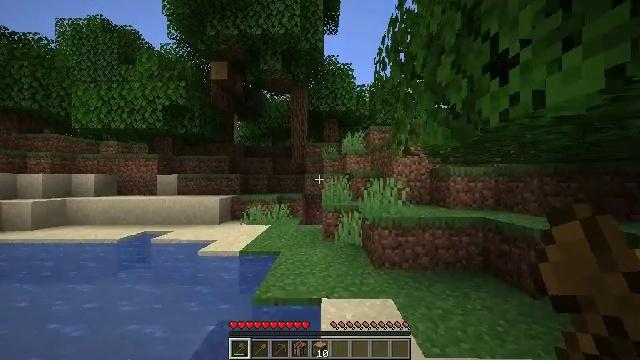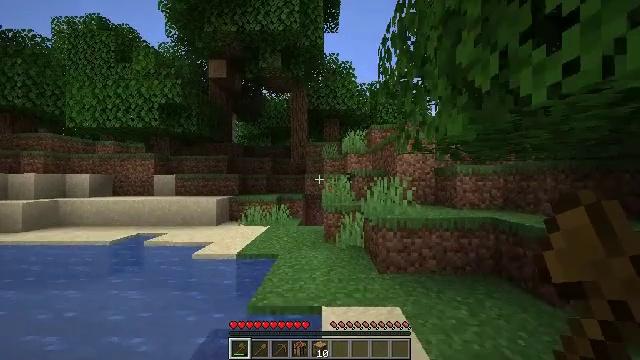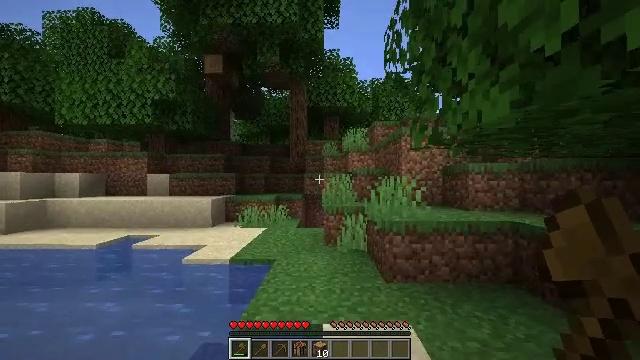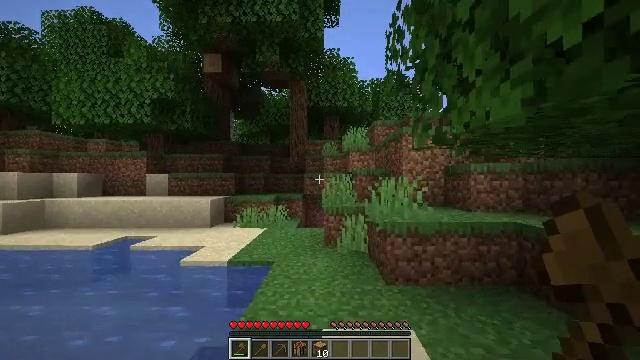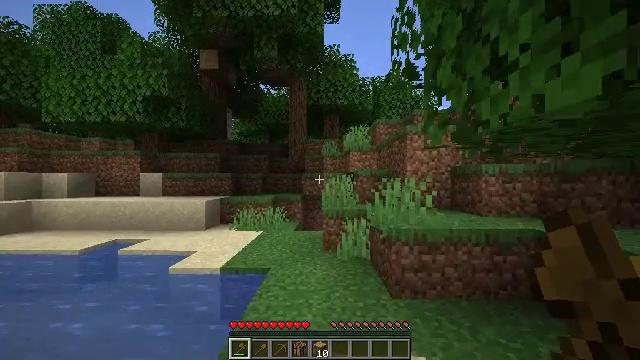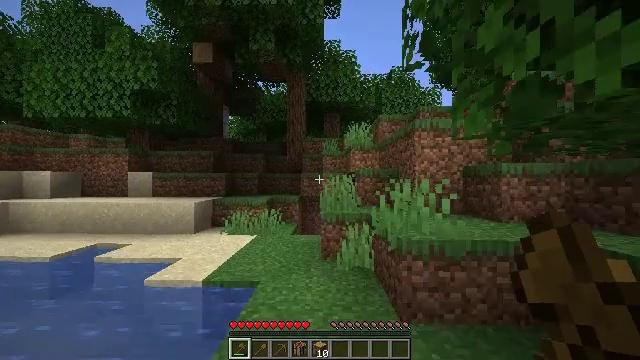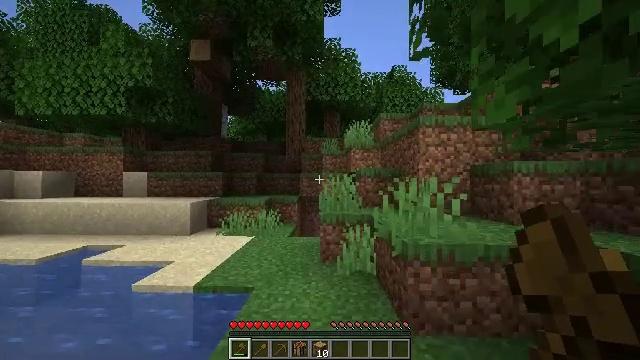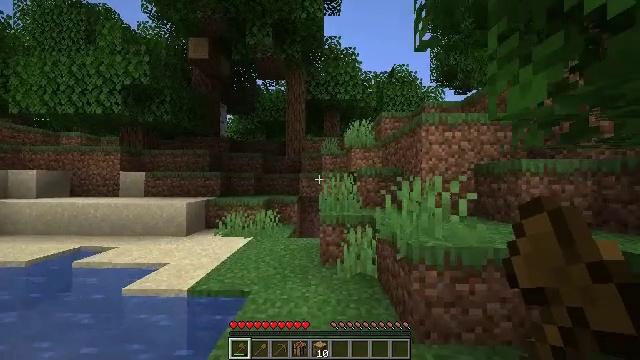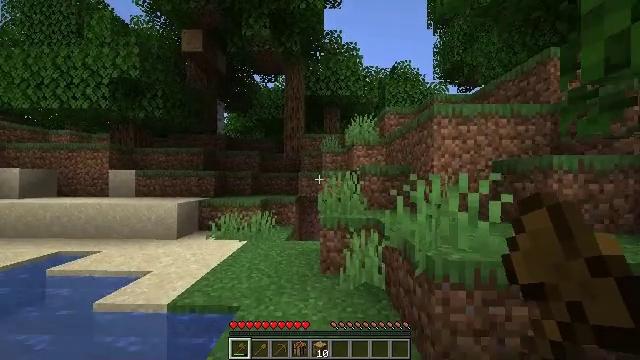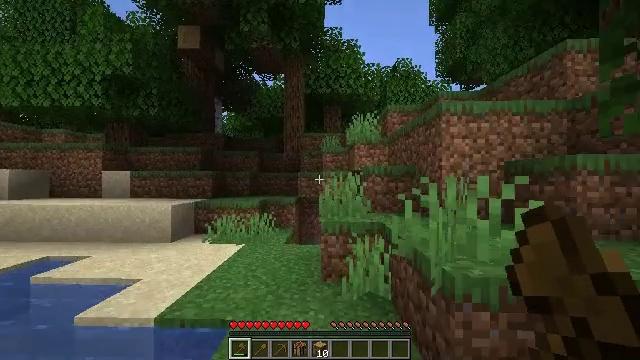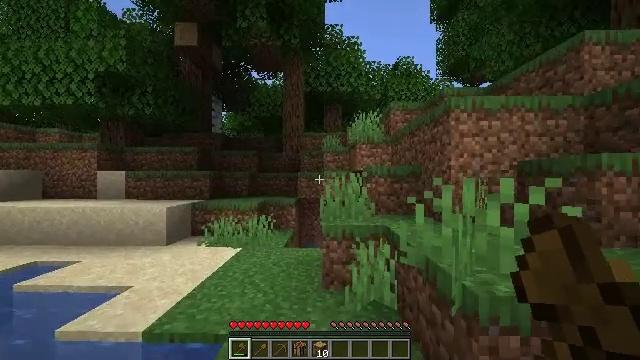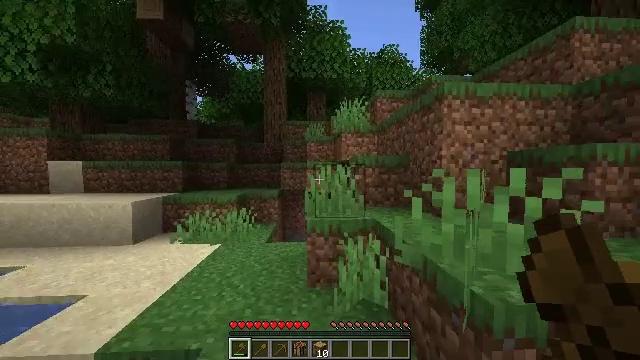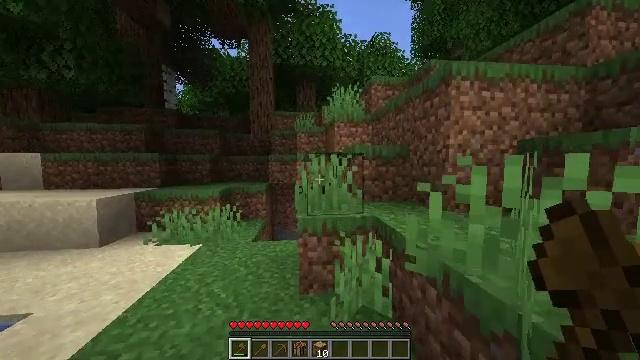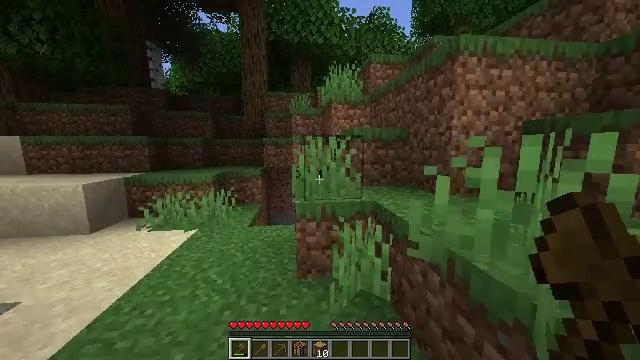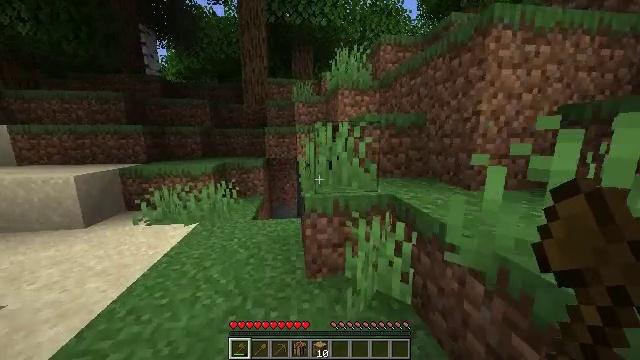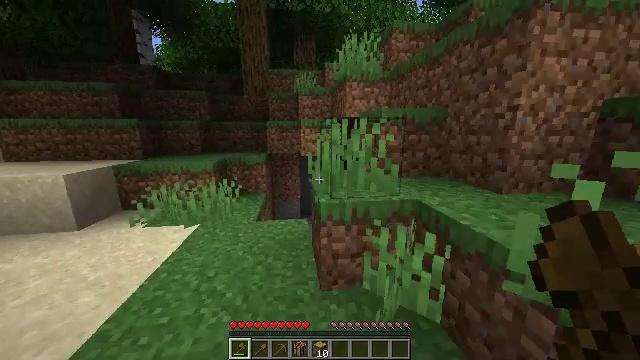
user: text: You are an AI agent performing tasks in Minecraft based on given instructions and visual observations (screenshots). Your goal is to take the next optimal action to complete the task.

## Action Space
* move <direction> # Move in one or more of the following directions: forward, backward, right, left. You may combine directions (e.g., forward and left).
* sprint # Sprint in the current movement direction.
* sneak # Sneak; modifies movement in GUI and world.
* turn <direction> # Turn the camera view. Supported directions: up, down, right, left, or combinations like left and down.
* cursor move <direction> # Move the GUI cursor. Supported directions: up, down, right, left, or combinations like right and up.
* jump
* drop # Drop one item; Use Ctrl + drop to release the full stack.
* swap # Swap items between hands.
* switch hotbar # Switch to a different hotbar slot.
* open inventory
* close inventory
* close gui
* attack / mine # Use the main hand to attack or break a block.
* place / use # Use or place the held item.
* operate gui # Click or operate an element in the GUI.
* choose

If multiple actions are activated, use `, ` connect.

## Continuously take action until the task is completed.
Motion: motion action
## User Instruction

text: Break the lilac plant.
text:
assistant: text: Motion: move forward
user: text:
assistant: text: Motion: move forward
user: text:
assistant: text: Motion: move forward
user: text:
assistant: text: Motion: move forward
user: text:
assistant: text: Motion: move forward
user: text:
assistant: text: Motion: move forward
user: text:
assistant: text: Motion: move forward
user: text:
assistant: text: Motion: move forward
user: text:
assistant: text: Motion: move forward
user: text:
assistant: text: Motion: move forward
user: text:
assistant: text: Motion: move forward, turn right and down
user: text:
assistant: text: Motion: move forward, turn right and down
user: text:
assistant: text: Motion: move forward and move left, turn right and down
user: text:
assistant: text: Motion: move forward and move left, turn down
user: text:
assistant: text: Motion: move forward and move left, turn down
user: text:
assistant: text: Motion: move forward and move left, turn down
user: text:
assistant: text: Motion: move forward and move left, turn down
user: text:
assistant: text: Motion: move forward and move left, turn down
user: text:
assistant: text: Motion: move forward and move left, turn right and down
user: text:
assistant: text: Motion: move forward and move left, turn right and down
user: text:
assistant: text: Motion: move forward and move left, turn right and down
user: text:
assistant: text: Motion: move forward and move left, turn down
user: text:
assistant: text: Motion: move forward
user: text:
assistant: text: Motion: move forward
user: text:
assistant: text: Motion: move forward
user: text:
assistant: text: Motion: move forward
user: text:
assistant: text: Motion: move forward
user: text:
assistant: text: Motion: move forward, turn right
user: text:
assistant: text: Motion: turn right and up
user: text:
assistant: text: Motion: turn right and up